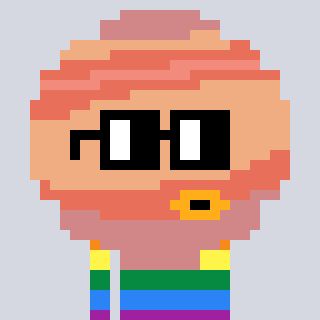
a pixel art character with square black glasses, a jupiter-shaped head and a magenta-colored body on a cool background